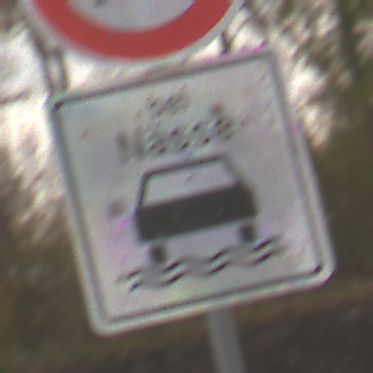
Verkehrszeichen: BeiNaesse
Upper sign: Geschwindigkeit110
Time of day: MorningAfternoon
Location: Outdoor (Nature)
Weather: Overcast
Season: NotSpecified
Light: Natural